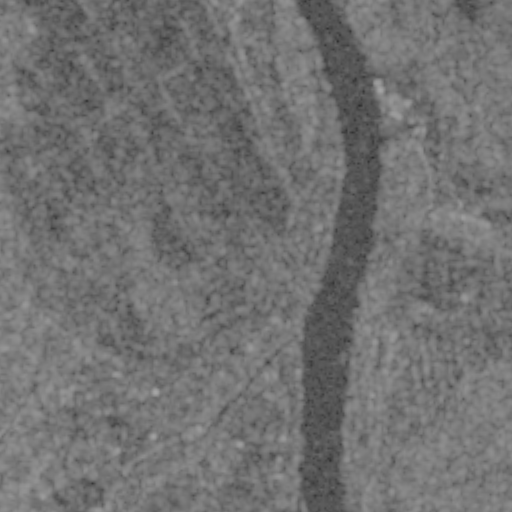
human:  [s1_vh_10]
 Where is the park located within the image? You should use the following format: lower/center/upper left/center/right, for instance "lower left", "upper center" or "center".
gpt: The park is located in the lower left of the image.
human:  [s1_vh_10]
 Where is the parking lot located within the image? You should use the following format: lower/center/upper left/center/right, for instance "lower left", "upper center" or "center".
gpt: The parking lot is located in the lower left of the image.
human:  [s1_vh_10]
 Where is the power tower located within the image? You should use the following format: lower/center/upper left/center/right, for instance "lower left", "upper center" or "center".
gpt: The power tower is located in the lower right of the image.
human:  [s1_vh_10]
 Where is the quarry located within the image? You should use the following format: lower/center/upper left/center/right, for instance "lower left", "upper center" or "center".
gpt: The quarry is located in the upper right of the image.
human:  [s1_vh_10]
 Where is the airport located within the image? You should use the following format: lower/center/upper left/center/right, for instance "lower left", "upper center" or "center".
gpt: There is no airport in the image.

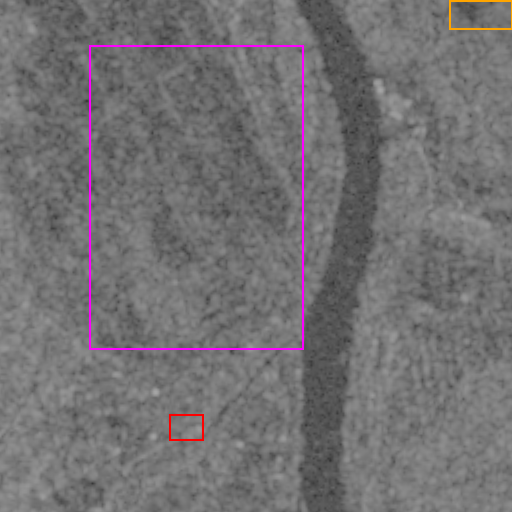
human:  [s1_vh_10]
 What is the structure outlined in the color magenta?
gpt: The structure outlined in magenta is a crop field.
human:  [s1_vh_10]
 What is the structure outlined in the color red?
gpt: The structure outlined in red is a park.
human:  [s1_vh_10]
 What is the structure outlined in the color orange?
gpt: The structure outlined in orange is a quarry.
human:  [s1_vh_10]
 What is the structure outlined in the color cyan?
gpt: There is no cyan outline.